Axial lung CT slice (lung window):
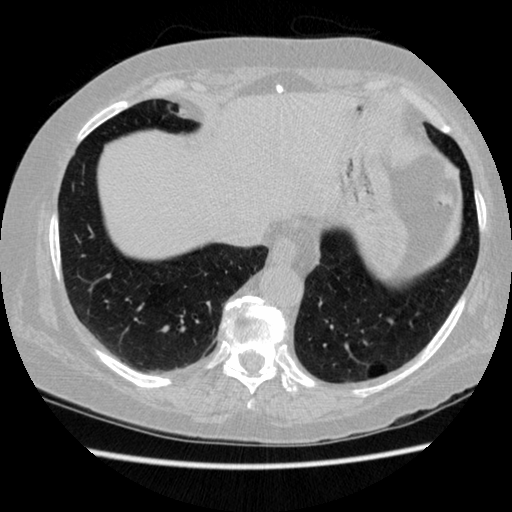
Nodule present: no